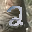
Label: 2